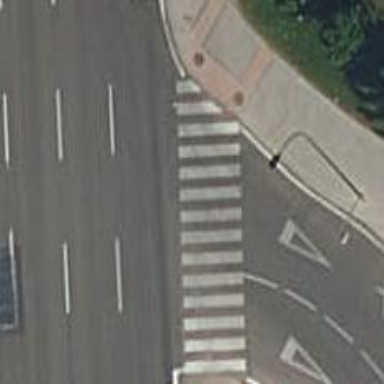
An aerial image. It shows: Road with traffic signals.